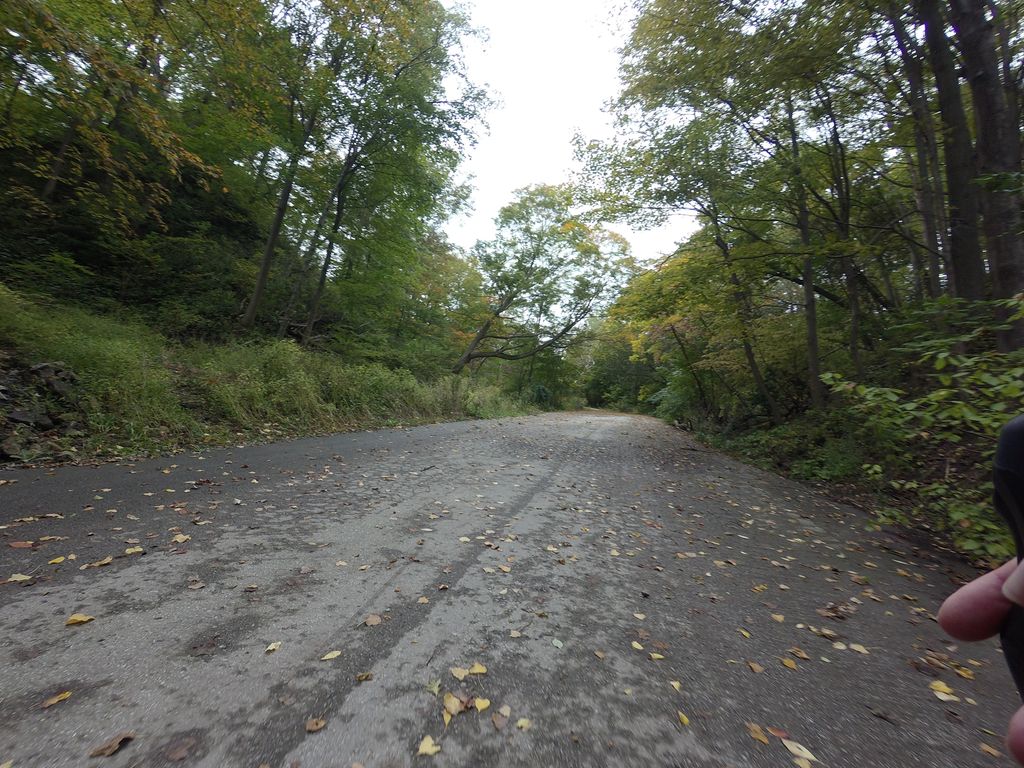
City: toronto